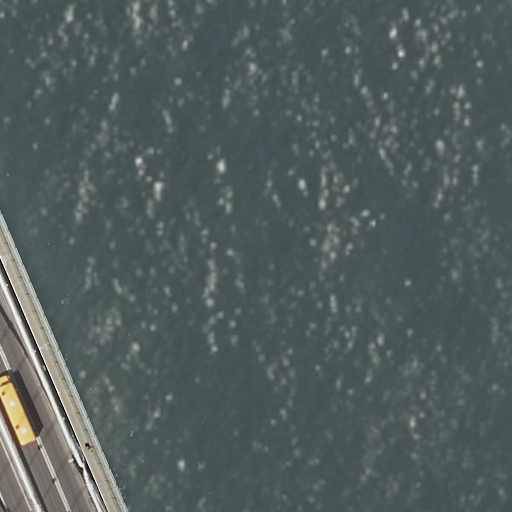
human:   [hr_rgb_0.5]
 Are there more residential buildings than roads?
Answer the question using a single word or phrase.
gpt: no

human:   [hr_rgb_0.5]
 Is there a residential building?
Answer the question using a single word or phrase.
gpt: no

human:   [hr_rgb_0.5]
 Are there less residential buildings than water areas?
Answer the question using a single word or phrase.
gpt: yes

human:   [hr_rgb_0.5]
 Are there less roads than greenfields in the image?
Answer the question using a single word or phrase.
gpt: no

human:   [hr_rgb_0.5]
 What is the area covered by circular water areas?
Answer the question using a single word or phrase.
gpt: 0m2

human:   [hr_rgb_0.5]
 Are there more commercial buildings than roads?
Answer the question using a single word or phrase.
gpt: no

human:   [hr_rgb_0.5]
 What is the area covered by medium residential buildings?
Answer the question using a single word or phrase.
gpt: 0m2

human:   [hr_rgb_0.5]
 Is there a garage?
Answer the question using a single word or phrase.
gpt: no

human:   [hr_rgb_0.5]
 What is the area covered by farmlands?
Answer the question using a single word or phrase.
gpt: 0m2

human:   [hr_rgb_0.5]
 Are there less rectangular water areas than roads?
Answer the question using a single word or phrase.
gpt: yes

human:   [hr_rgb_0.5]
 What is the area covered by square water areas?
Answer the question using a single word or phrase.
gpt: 0m2

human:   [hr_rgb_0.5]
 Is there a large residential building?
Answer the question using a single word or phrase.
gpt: no

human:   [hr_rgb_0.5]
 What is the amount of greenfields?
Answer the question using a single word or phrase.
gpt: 0

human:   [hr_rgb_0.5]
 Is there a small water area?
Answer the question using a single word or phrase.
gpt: no

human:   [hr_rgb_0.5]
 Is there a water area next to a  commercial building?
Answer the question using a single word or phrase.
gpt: no

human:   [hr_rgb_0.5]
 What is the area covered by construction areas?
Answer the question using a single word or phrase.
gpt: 0m2

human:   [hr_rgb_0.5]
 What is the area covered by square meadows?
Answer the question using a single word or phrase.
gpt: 0m2

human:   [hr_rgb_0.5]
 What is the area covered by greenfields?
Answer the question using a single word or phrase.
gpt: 0m2

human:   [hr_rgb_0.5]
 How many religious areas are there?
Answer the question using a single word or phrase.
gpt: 0

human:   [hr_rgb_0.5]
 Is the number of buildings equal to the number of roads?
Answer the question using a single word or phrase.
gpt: no

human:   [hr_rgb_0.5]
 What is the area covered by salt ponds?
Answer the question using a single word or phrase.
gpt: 0m2

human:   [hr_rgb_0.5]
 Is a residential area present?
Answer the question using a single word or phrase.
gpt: no

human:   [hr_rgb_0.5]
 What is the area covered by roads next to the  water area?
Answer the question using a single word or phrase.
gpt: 0m2

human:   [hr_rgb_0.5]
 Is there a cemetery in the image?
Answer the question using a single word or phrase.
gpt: no

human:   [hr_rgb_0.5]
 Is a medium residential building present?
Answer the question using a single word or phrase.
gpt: no

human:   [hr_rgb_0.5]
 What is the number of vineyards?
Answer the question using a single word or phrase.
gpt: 0

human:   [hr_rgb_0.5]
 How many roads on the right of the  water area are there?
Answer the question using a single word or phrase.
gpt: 0

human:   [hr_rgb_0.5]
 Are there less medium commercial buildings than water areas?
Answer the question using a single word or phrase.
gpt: yes

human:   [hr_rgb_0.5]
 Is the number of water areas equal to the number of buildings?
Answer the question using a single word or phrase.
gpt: no

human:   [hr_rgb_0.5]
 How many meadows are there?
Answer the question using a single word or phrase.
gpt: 0

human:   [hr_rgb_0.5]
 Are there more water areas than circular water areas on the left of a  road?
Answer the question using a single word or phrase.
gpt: yes

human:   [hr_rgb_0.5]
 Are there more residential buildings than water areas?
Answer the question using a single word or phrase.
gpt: no

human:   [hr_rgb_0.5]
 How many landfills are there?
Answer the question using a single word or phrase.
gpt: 0

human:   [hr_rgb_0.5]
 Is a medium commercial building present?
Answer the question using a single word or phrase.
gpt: no

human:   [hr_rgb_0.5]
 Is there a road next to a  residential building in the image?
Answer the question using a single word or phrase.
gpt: no

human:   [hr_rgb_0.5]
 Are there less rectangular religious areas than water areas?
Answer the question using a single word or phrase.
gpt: yes